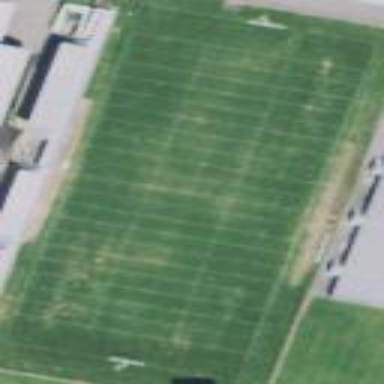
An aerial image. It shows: Pitch for American football.